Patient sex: M
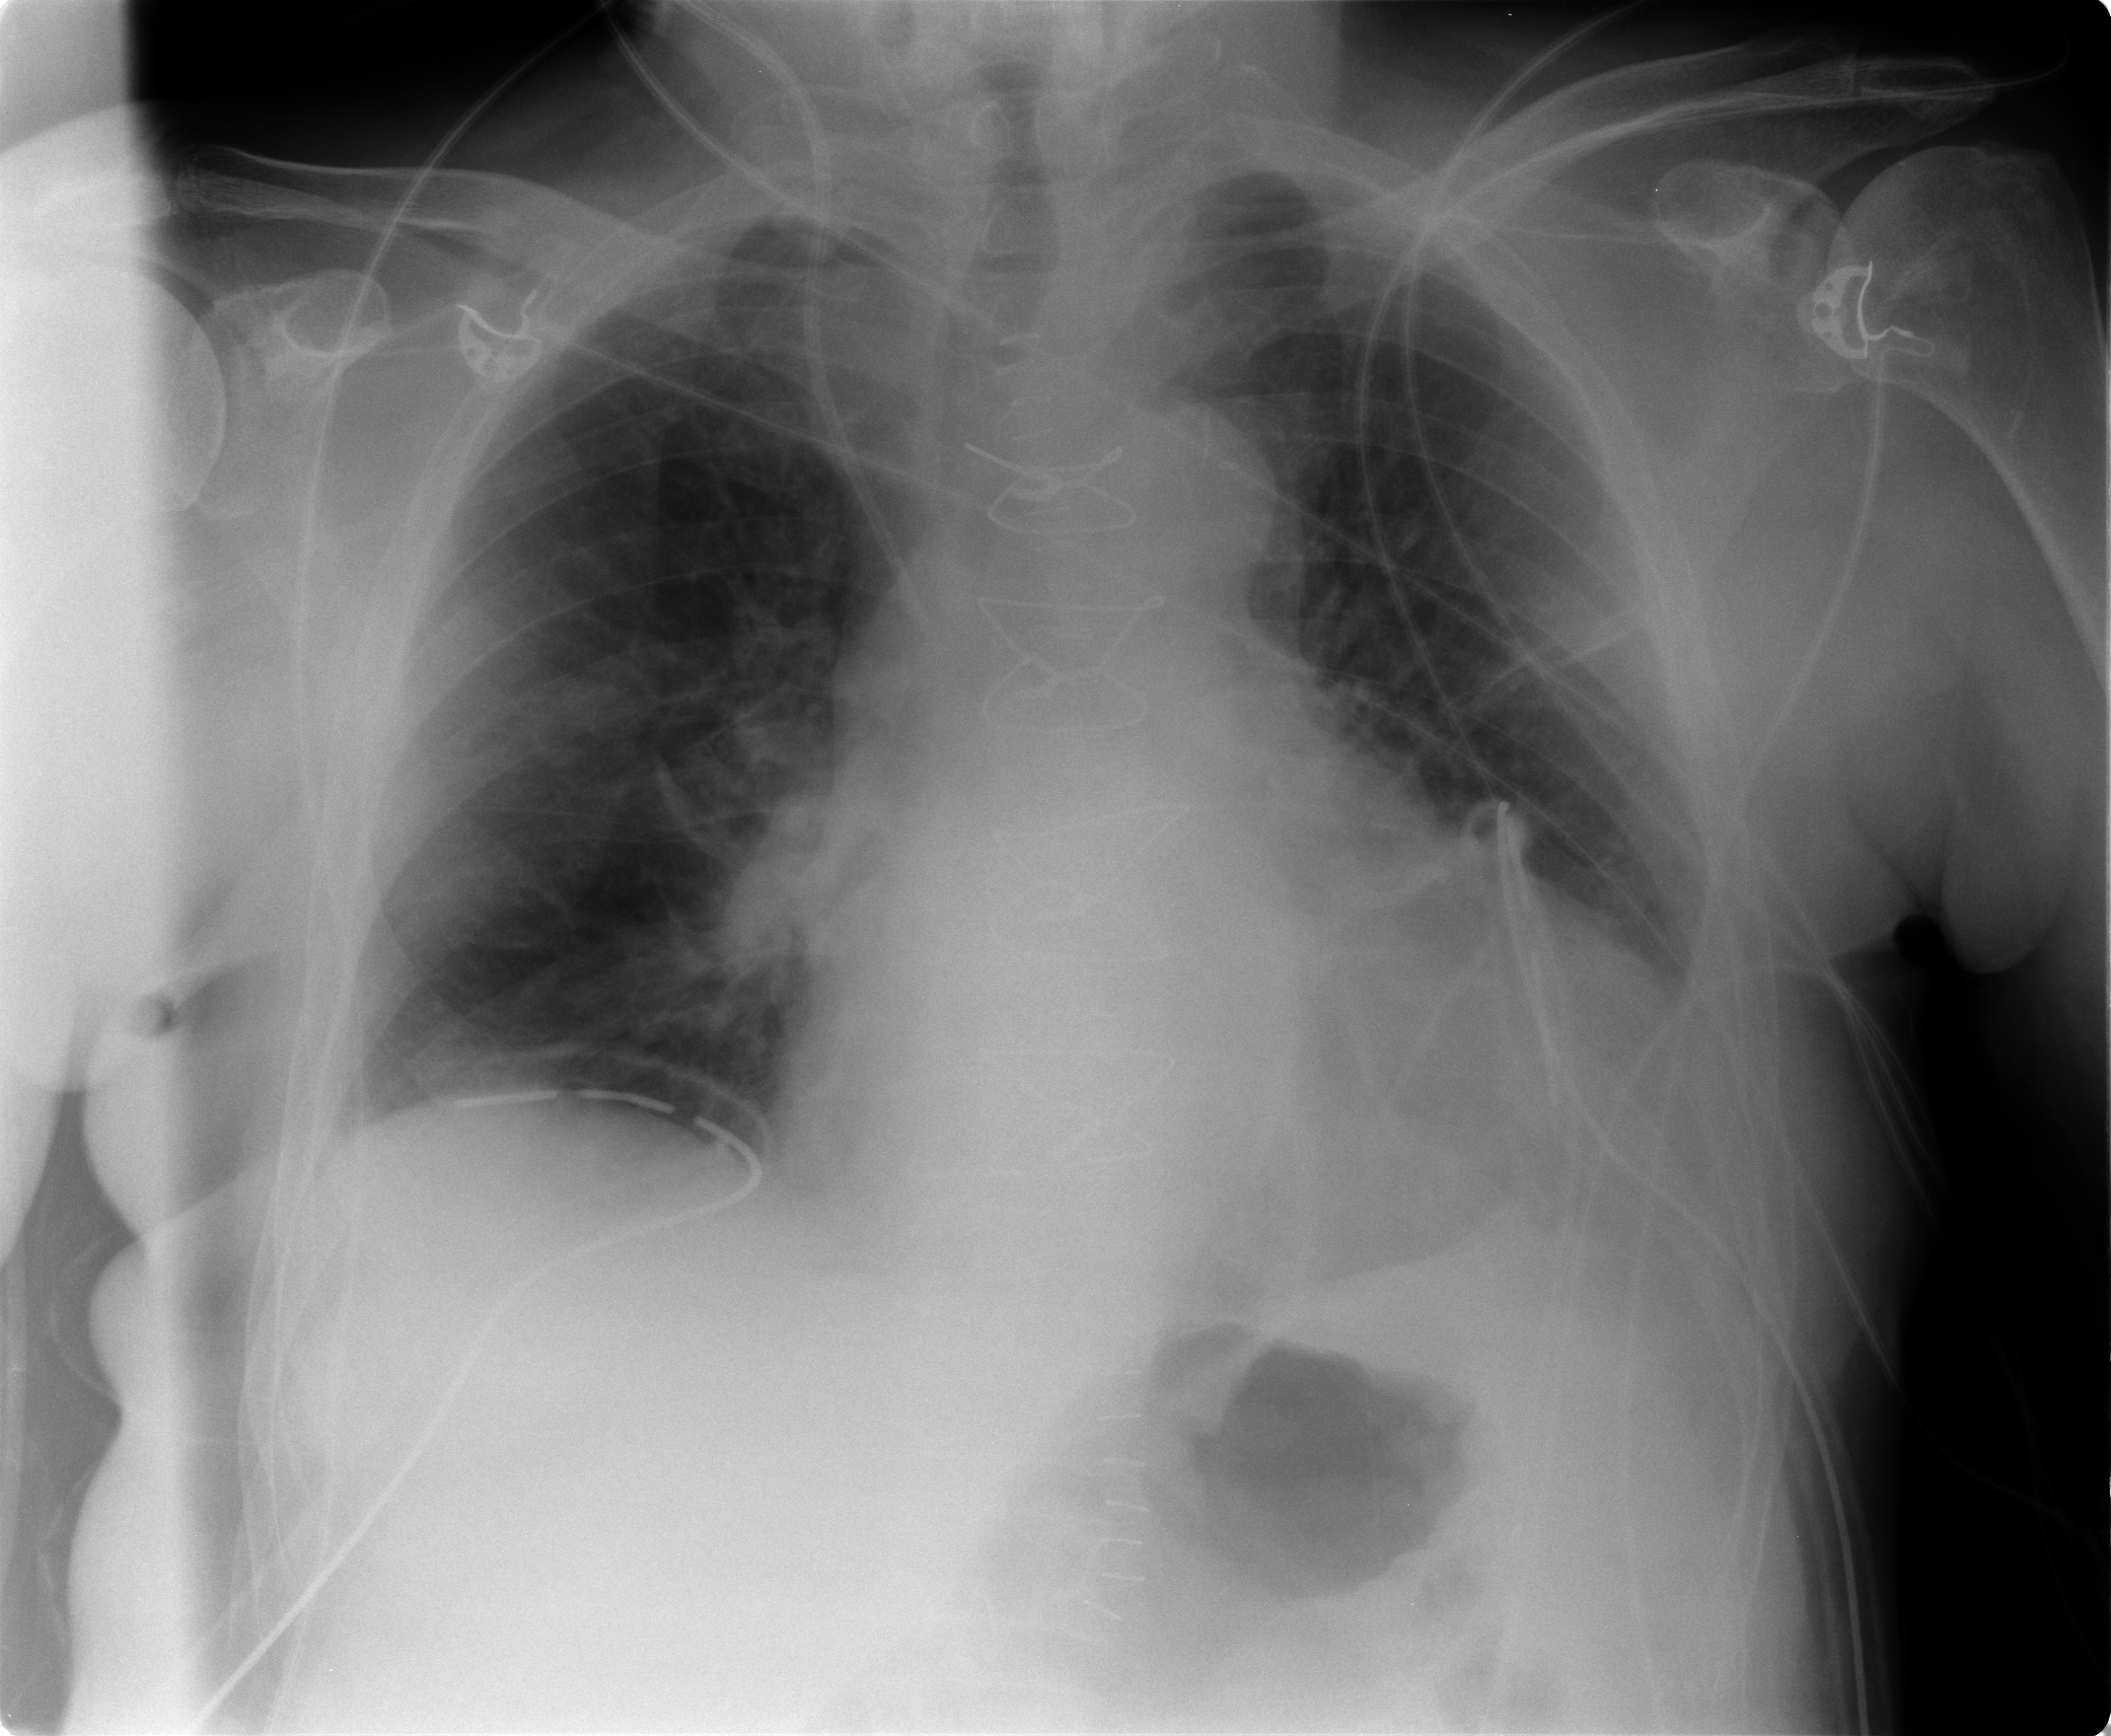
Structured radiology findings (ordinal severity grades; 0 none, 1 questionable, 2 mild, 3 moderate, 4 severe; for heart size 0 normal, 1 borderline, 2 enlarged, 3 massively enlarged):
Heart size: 3
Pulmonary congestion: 2
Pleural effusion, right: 0
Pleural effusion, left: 1
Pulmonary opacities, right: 1
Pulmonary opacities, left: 1
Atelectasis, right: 2
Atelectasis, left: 2